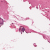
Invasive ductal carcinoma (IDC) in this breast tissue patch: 0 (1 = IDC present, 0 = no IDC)